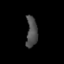
Tissue: lung
Cell type: Epithelial cells
Senescence score: 0.2335
Nuclear area (px): 333
Mean DAPI intensity: 77.456